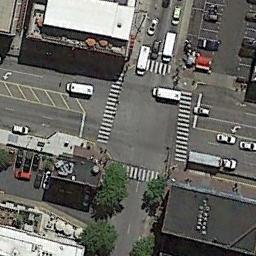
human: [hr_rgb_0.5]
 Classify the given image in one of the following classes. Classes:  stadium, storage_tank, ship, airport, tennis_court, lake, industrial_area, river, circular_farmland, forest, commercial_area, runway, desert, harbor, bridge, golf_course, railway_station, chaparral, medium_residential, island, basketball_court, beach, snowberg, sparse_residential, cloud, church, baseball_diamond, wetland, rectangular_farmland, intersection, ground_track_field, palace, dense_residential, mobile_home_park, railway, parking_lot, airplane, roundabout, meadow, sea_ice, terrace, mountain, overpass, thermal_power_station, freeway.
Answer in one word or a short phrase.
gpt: intersection